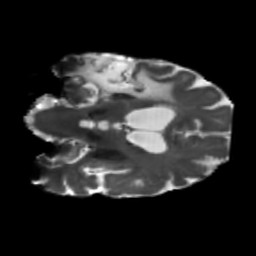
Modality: T2w
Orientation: coronal
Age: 71
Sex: male
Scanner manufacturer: siemens
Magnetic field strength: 3 T
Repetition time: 5.47 s
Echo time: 0.0854 s